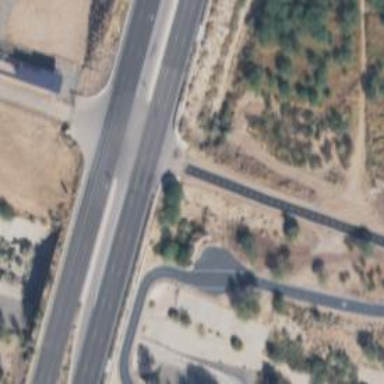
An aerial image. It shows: Unmarked crossing on the road.